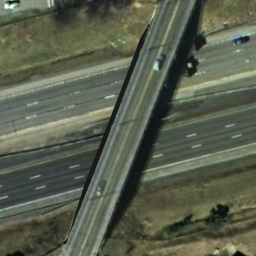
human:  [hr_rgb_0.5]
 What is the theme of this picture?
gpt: overpass

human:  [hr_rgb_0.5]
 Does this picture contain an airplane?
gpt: no

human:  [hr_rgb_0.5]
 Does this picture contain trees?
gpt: yes

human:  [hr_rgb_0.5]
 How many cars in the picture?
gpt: five

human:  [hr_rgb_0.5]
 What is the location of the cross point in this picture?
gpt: center